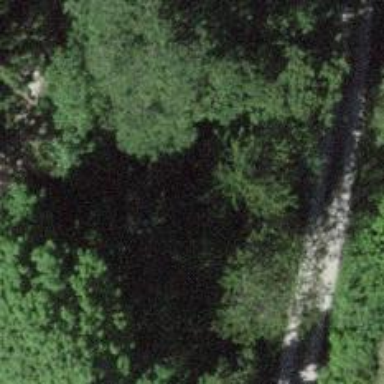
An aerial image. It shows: Unpaved steps.